Interaction volume radius: 5 \u00c5
Interaction volume height: 15 \u00c5
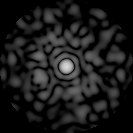
Disorder parameter: 0.8667